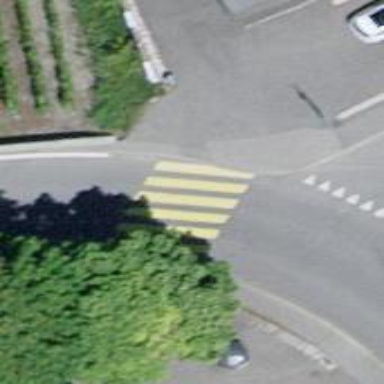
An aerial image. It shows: Zebra crossing on the road.